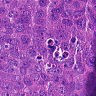
Metastatic tissue present: yes